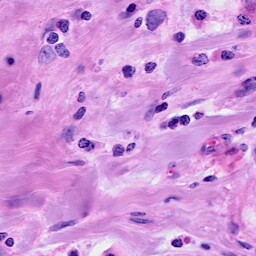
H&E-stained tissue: Breast